Question: I have created a Wordpress landing page, actually i wanna retrieve Subscribers email address, what should i do, i'm beginner in PHP/Wordpress .
Something like this:

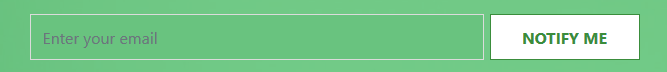
Answer: There are 3 ways to achieve this.
1. Use contactform7, gravityform, ninjaform or any other form related plugins
2. Create custom post type and save form data in that post type and displayed all saved data at admin side.
3. Create custom database table and save form data in that table and retrieve those data at admin side.